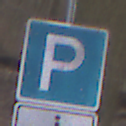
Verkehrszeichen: Parken
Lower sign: Personengruppen1
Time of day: MorningAfternoon
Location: Outdoor (Nature)
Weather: Overcast
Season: Autumn
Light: Natural